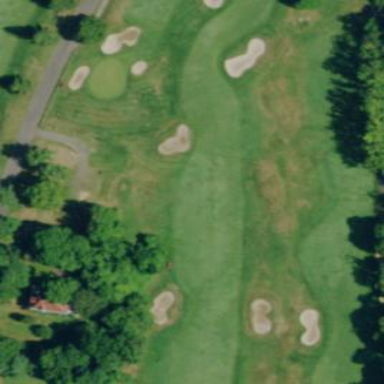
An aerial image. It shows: Golf fairway in the image.